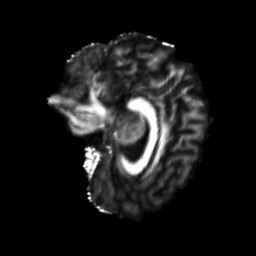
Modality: FA
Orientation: sagittal
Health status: ill
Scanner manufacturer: siemens
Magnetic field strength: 3 T
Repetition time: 14.1 s
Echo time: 0.098 s